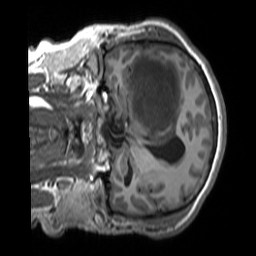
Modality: T1w
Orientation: coronal
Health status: ill
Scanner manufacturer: siemens
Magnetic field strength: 3 T
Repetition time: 1.7 s
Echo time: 0.00239 s